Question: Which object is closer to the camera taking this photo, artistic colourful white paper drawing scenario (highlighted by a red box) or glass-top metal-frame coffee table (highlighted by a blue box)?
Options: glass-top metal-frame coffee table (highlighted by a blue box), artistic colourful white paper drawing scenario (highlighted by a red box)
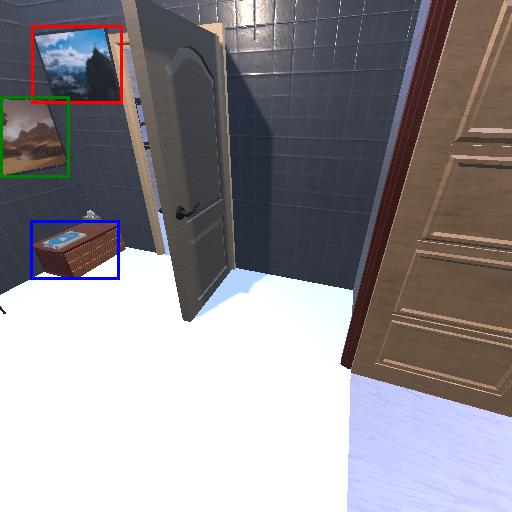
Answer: glass-top metal-frame coffee table (highlighted by a blue box)